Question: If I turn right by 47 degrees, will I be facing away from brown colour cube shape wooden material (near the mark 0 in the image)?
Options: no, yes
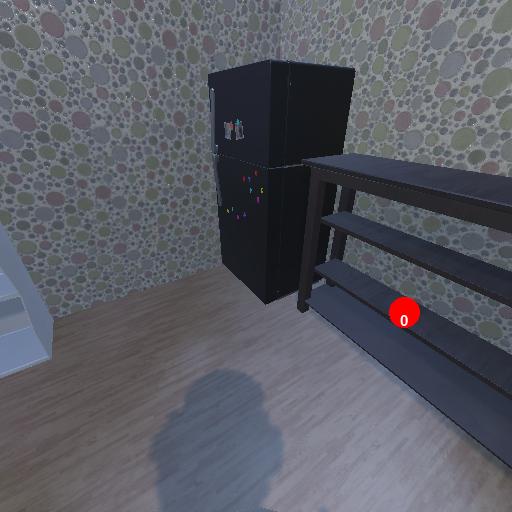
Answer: no